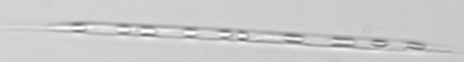
Label: Rhizosolenia